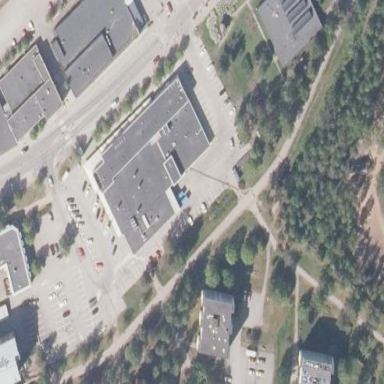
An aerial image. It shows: View of supermarket building.